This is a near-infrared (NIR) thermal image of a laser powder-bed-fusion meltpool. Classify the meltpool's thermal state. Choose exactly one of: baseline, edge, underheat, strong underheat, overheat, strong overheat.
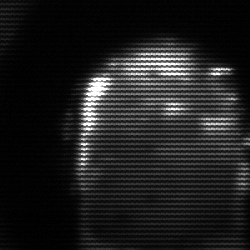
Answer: baseline